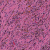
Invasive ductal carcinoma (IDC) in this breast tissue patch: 0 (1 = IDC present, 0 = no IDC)